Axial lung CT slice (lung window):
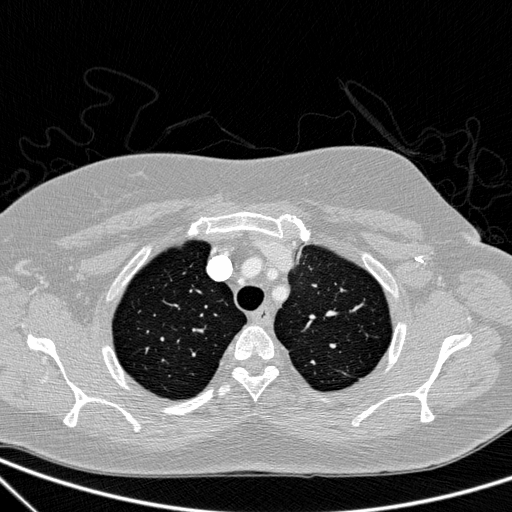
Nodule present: no